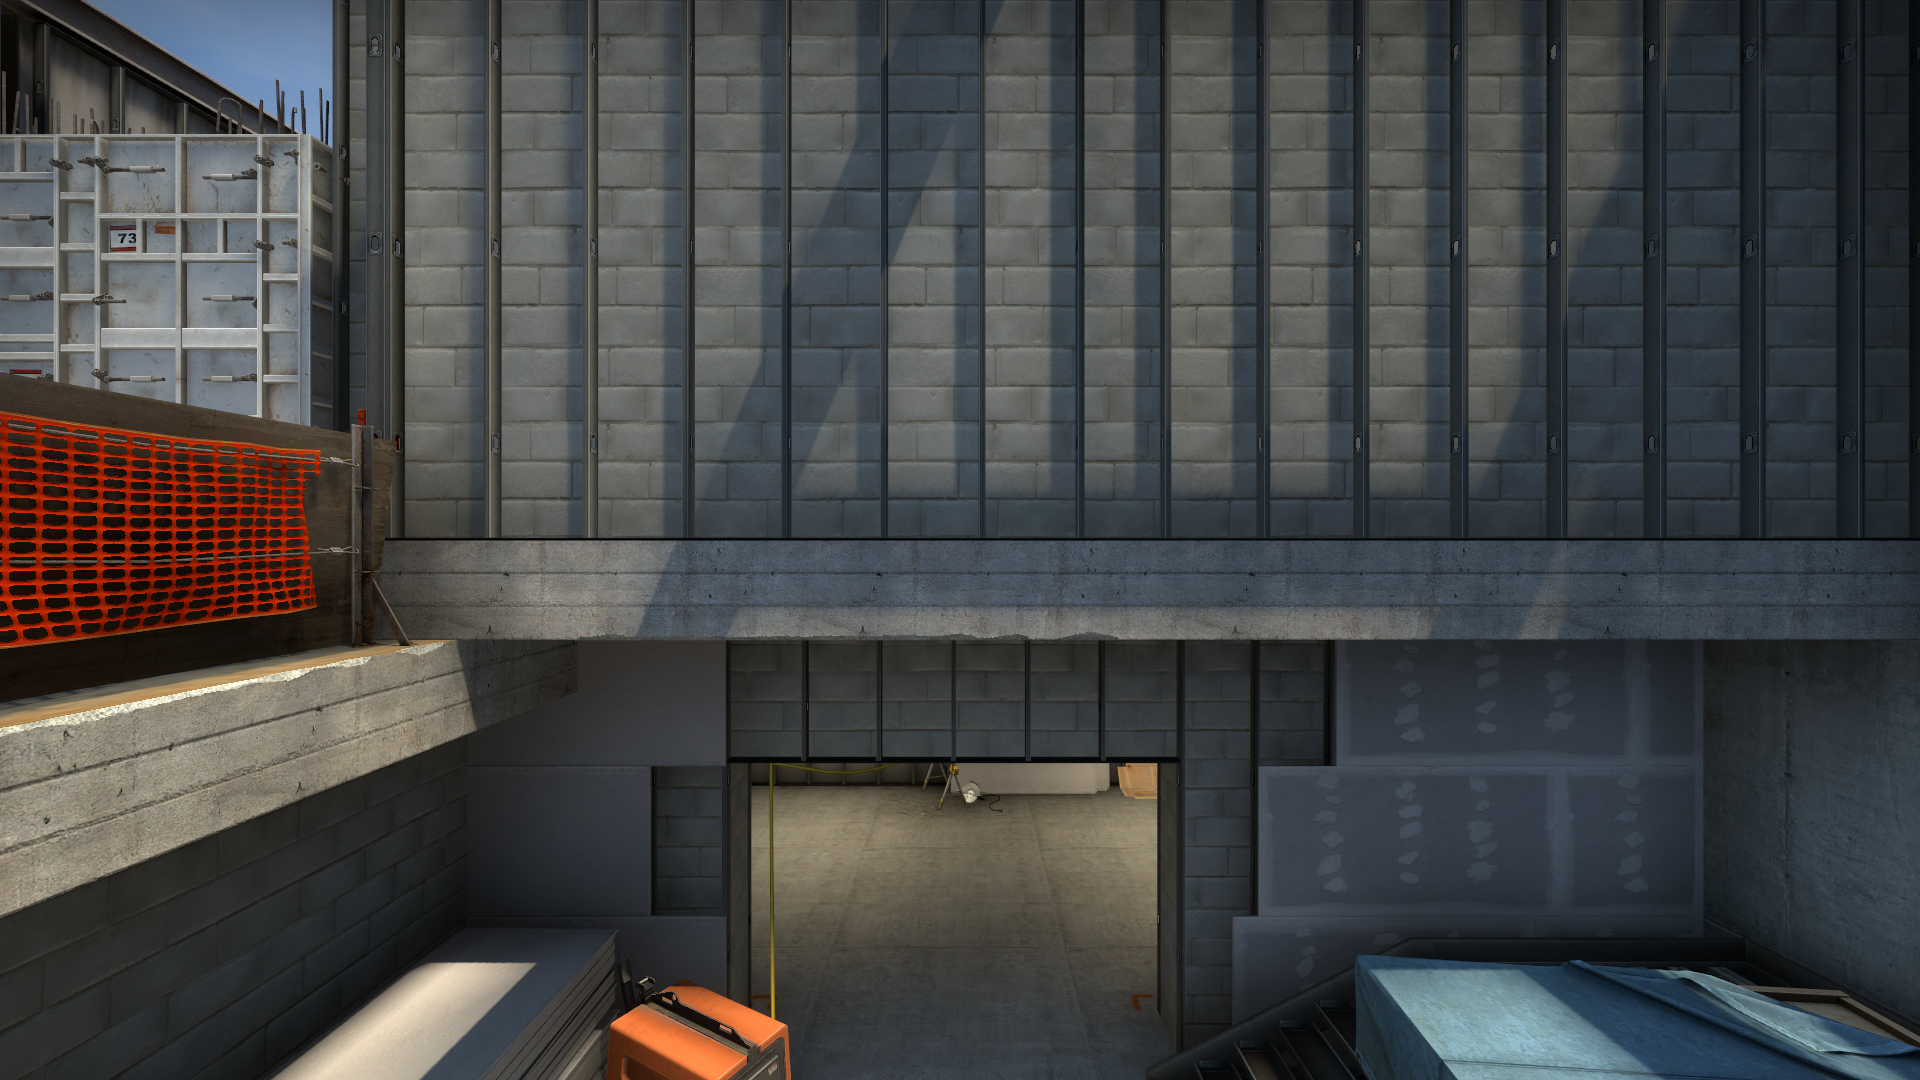
Map: de_vertigo